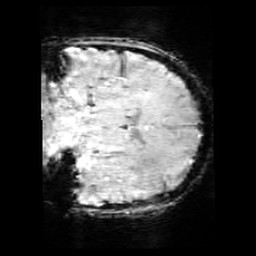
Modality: SWI
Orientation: coronal
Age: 10
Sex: female
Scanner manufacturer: siemens
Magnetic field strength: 3 T
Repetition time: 0.027 s
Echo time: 0.02 s